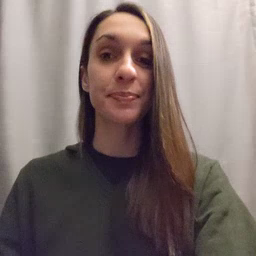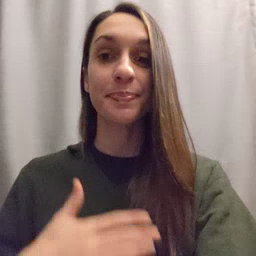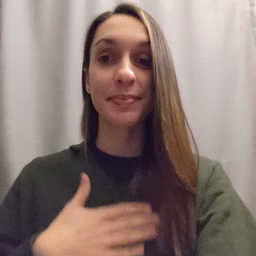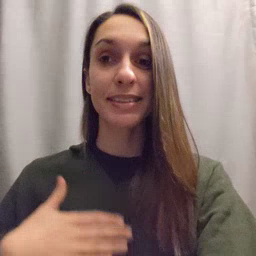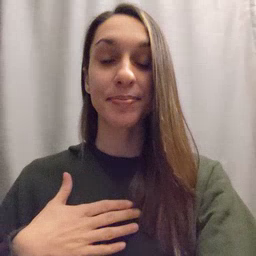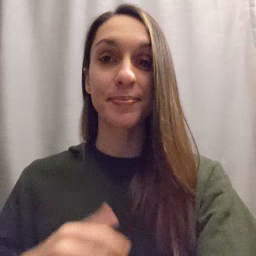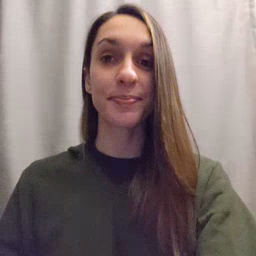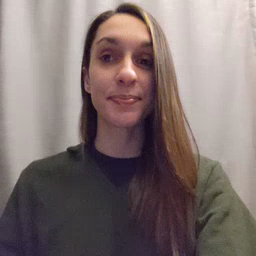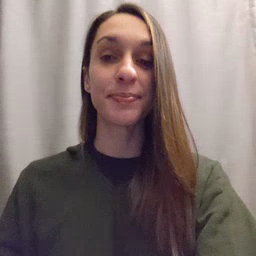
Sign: please